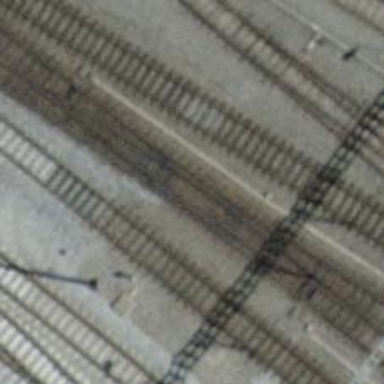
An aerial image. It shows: Single railway track with electrified contact line.